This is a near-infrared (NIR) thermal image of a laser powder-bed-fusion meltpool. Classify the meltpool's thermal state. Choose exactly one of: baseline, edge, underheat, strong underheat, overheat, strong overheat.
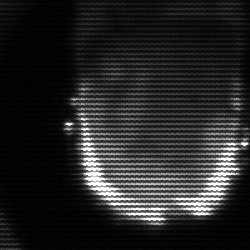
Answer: baseline